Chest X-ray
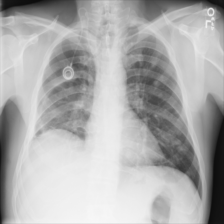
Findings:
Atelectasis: negative
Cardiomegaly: negative
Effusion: negative
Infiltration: negative
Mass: negative
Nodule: positive
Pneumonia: negative
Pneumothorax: negative
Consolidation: negative
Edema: negative
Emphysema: negative
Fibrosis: negative
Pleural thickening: positive
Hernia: negative